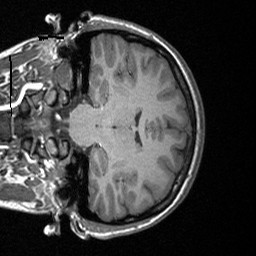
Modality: T1w
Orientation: coronal
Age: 19
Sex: female
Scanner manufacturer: siemens
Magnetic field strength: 3 T
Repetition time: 1.64 s
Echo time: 0.00234 s